Interaction volume radius: 10 \u00c5
Interaction volume height: 10 \u00c5
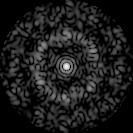
Disorder parameter: 0.768